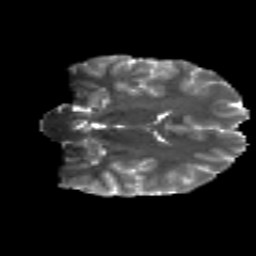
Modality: T2w
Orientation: coronal
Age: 18
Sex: male
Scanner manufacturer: siemens
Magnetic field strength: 3 T
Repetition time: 8.8 s
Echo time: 0.085 s